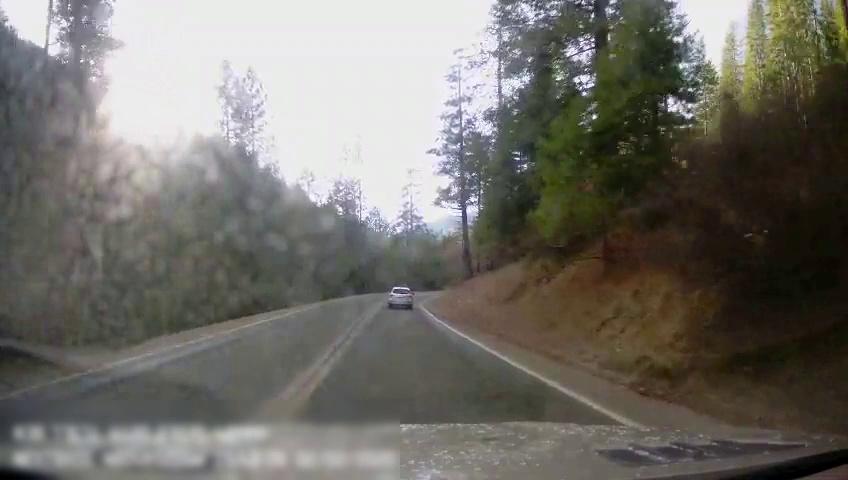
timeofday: Day
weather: Sunny
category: Drivable Space
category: Vehicles | Car
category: Lanes | Opposite Lane
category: Lanes | Current Lane
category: Lanes | Current Lane
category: Lanes | Current Lane